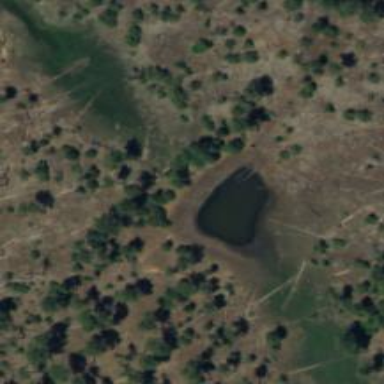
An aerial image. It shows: Reservoir.